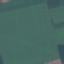
Land use / land cover class: AnnualCrop